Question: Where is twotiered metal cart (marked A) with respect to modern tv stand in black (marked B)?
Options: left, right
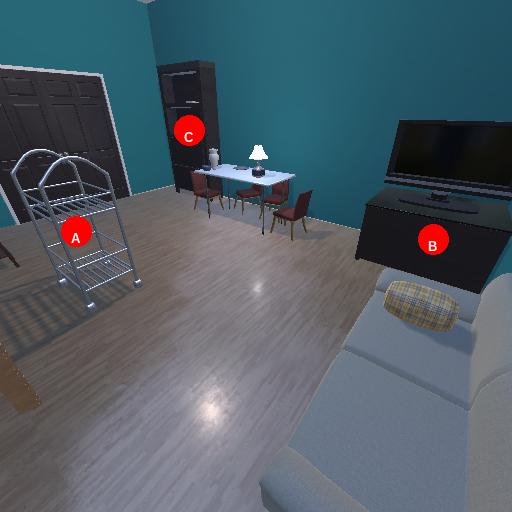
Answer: left